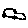
Label: car